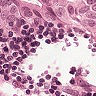
Metastatic tissue present: yes